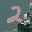
Label: 2